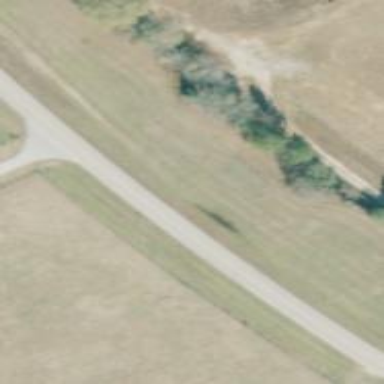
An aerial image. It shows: Secondary road.